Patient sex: M
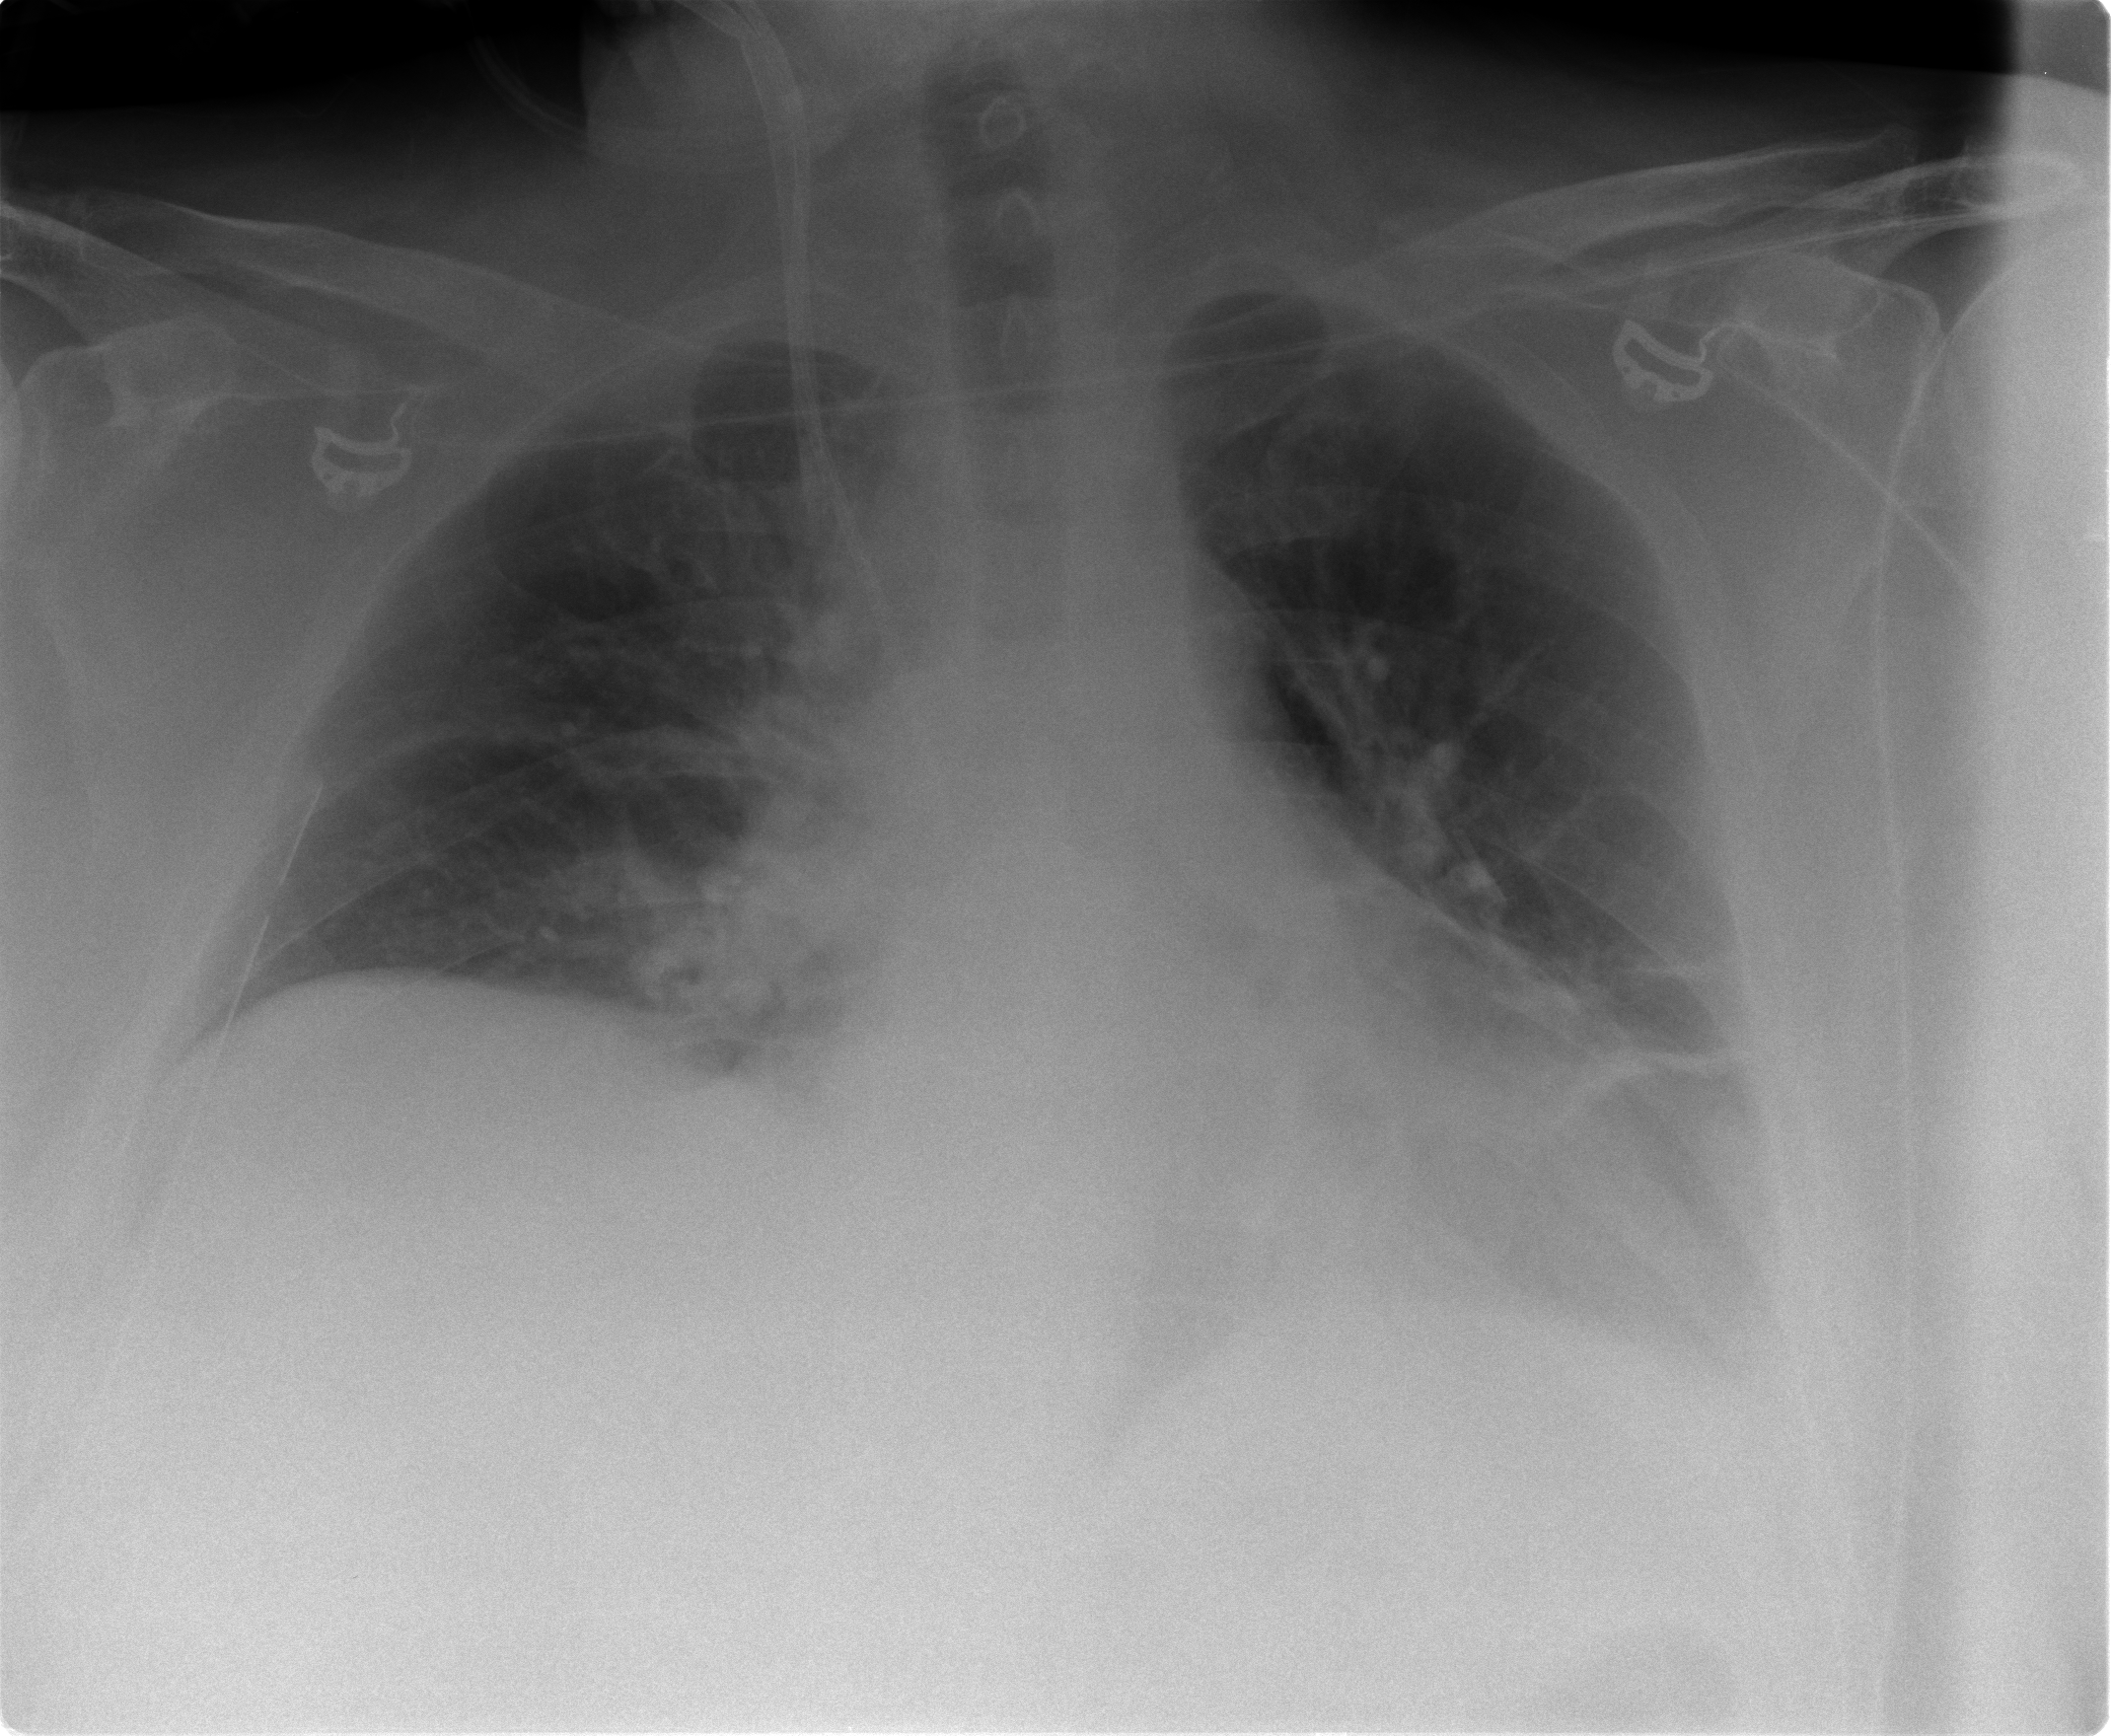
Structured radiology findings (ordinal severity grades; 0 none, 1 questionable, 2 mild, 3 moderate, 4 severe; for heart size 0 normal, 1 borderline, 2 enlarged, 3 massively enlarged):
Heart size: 2
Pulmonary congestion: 2
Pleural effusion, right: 0
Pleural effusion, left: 2
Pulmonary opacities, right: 2
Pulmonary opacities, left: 0
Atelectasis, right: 2
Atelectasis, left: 2